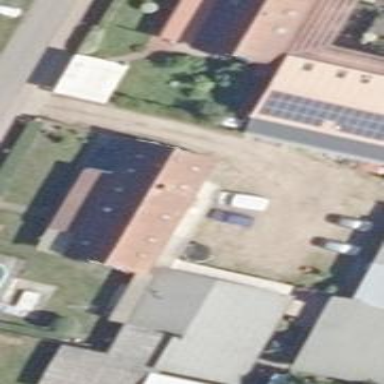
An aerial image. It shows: Simple and straightforward house.